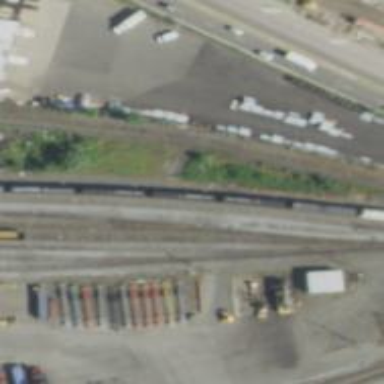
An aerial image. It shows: Railway yard.